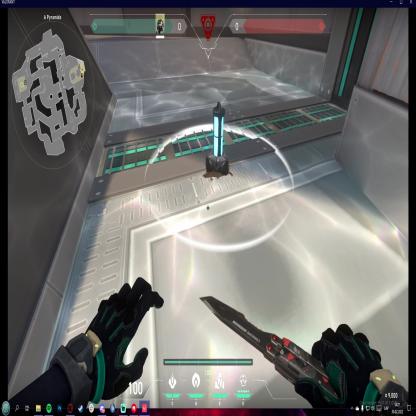
Label: planted spike